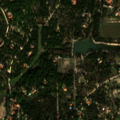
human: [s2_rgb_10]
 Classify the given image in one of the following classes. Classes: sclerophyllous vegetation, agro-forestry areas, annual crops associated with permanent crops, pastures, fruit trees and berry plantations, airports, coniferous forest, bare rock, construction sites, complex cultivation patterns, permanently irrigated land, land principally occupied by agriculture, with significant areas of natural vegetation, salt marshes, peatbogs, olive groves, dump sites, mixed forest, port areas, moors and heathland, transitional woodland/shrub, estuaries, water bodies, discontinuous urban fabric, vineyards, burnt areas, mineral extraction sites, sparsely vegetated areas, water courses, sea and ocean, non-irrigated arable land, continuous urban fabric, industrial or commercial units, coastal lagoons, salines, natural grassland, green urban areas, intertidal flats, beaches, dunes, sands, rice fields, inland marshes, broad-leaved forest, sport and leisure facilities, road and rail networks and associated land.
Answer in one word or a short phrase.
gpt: discontinuous urban fabric, complex cultivation patterns, mixed forest, transitional woodland/shrub